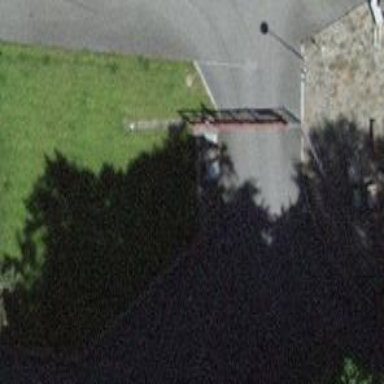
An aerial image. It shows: Gate.